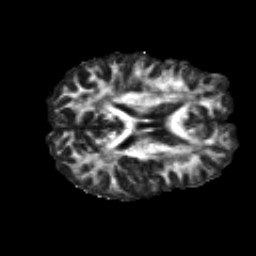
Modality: FA
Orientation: axial
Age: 29
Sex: male
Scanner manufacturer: siemens
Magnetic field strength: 3 T
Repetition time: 8.8 s
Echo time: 0.085 s